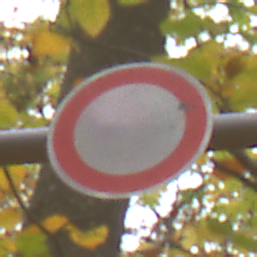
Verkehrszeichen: VerbotFahrzeugeAllerArt
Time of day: MorningAfternoon
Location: Outdoor (Nature)
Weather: Overcast
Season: Autumn
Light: Natural